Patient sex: M
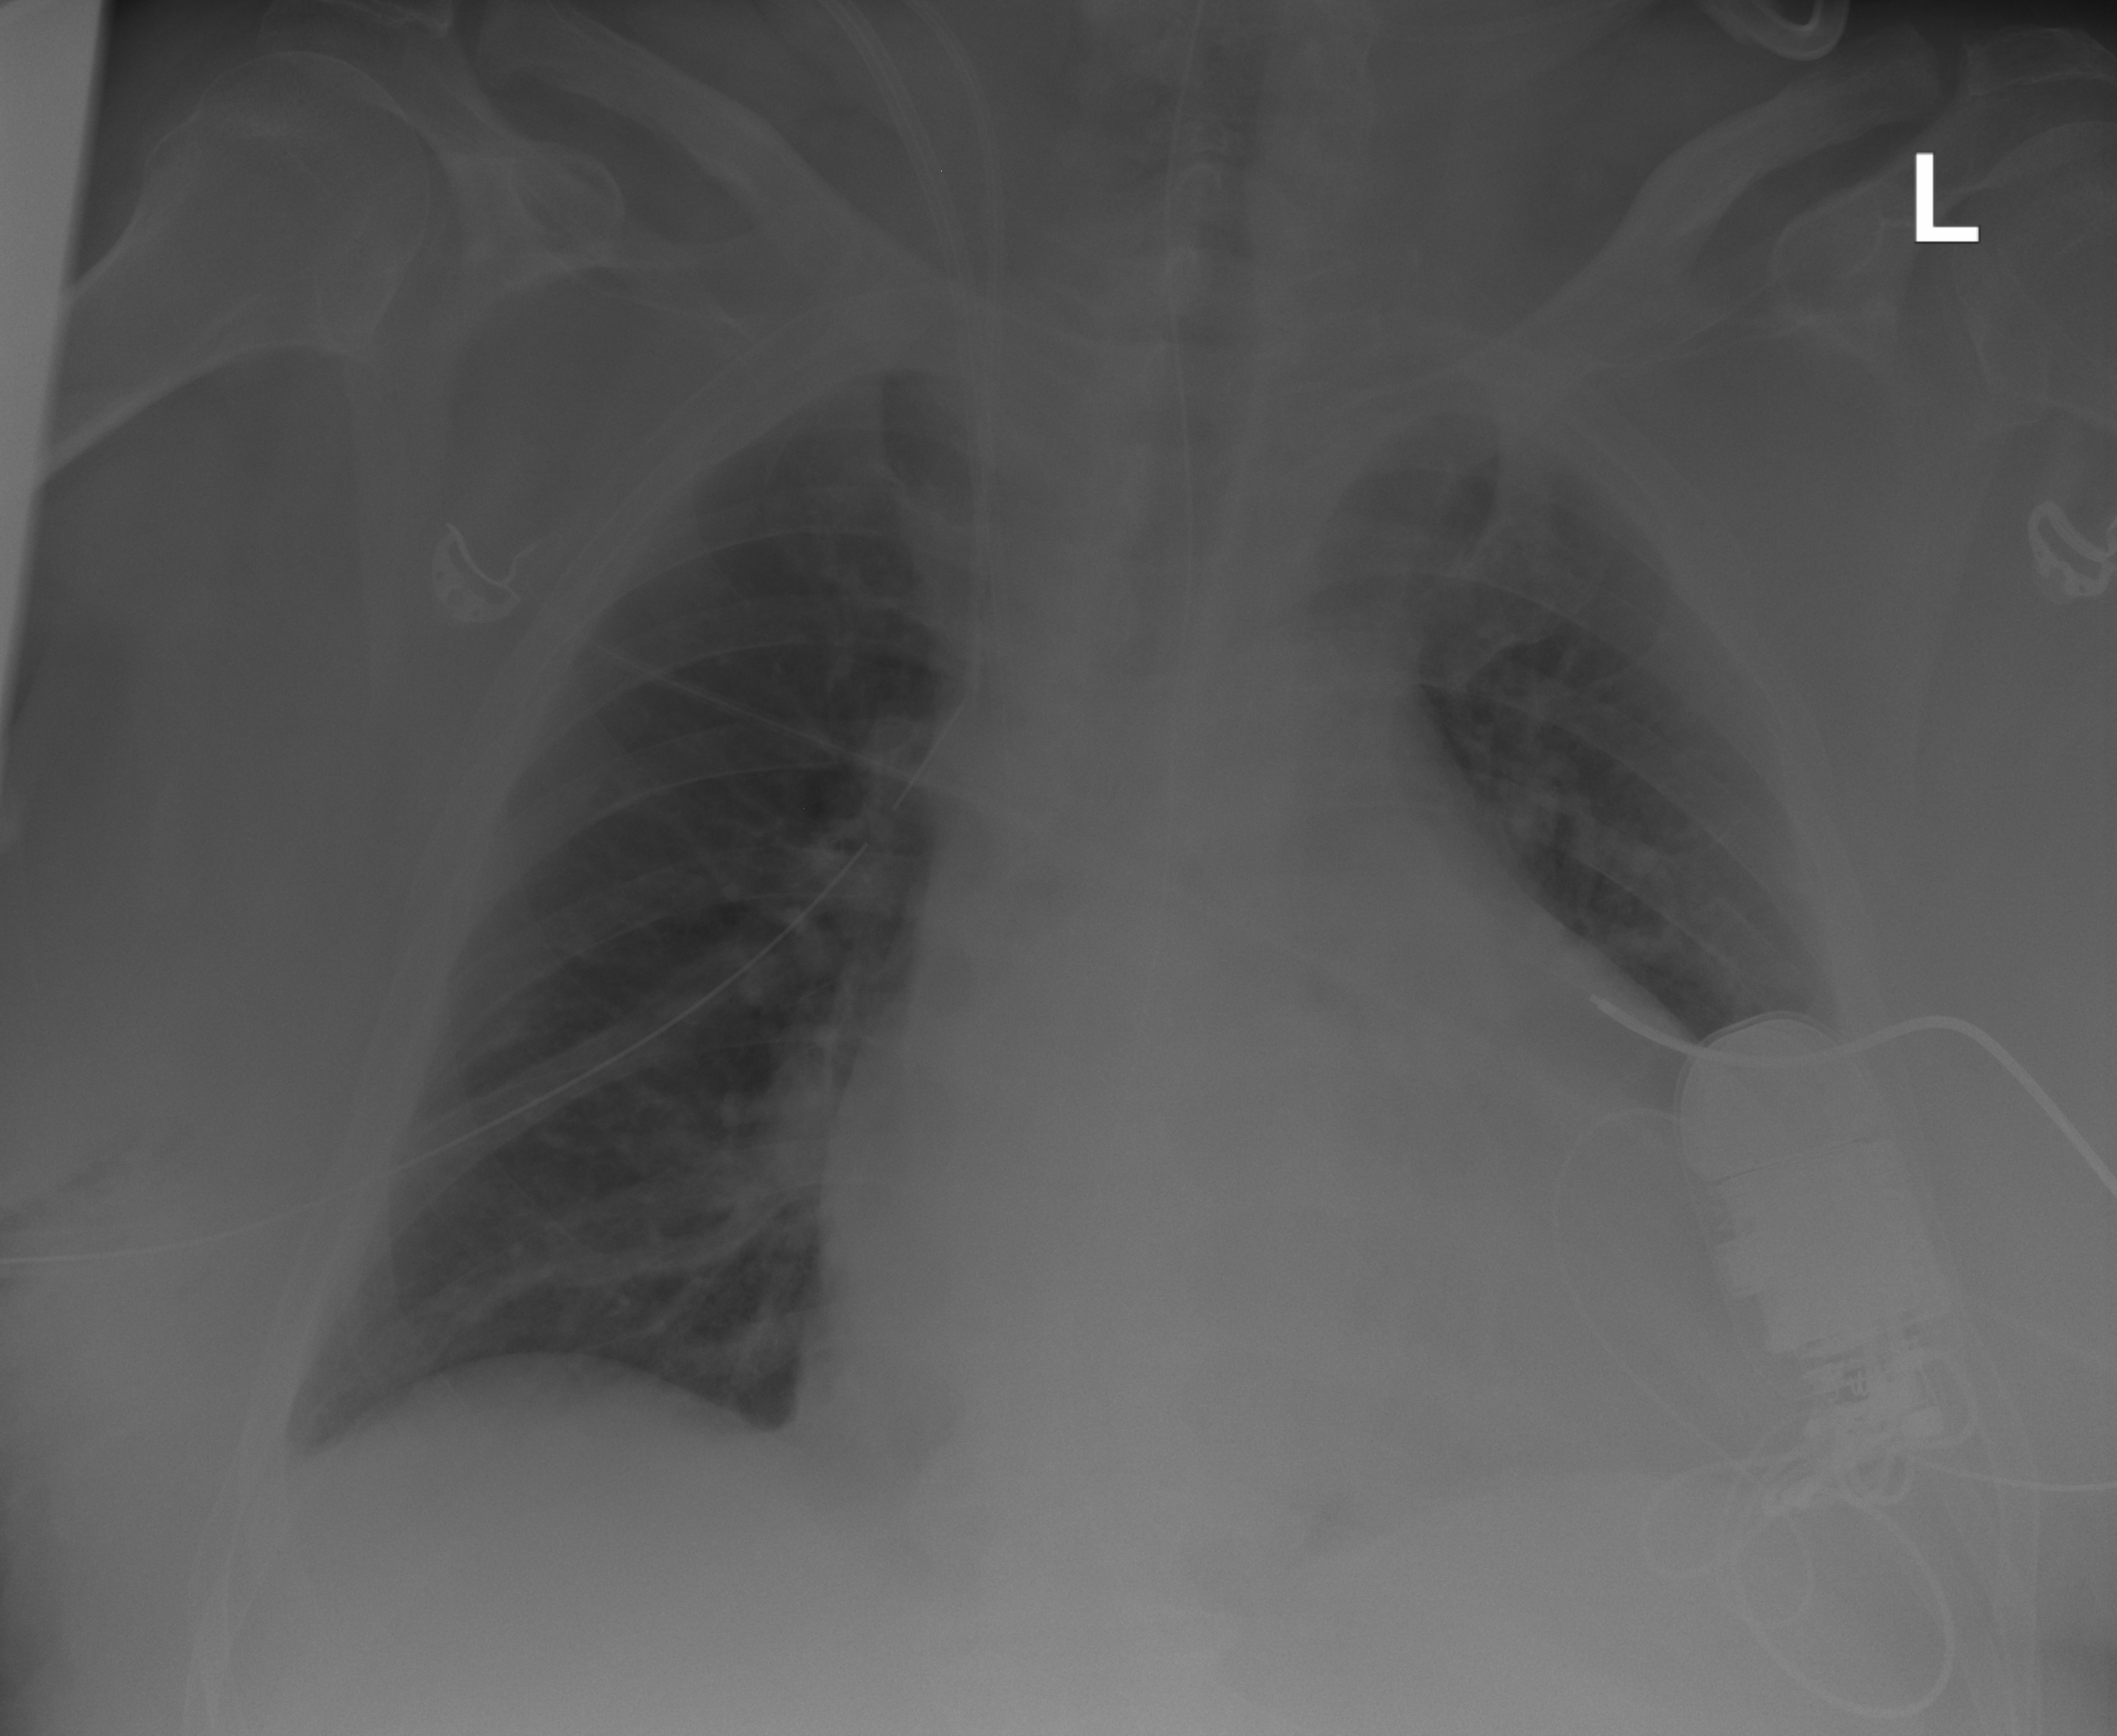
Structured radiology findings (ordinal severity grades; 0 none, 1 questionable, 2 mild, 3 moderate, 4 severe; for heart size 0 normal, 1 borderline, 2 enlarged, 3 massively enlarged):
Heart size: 2
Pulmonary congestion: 1
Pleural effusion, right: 1
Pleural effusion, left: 1
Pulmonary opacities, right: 0
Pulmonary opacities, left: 0
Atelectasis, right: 1
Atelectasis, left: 2